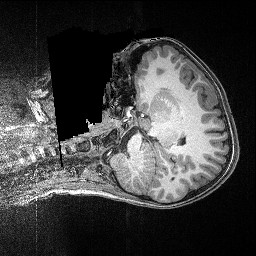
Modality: T1w
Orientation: axial